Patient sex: F
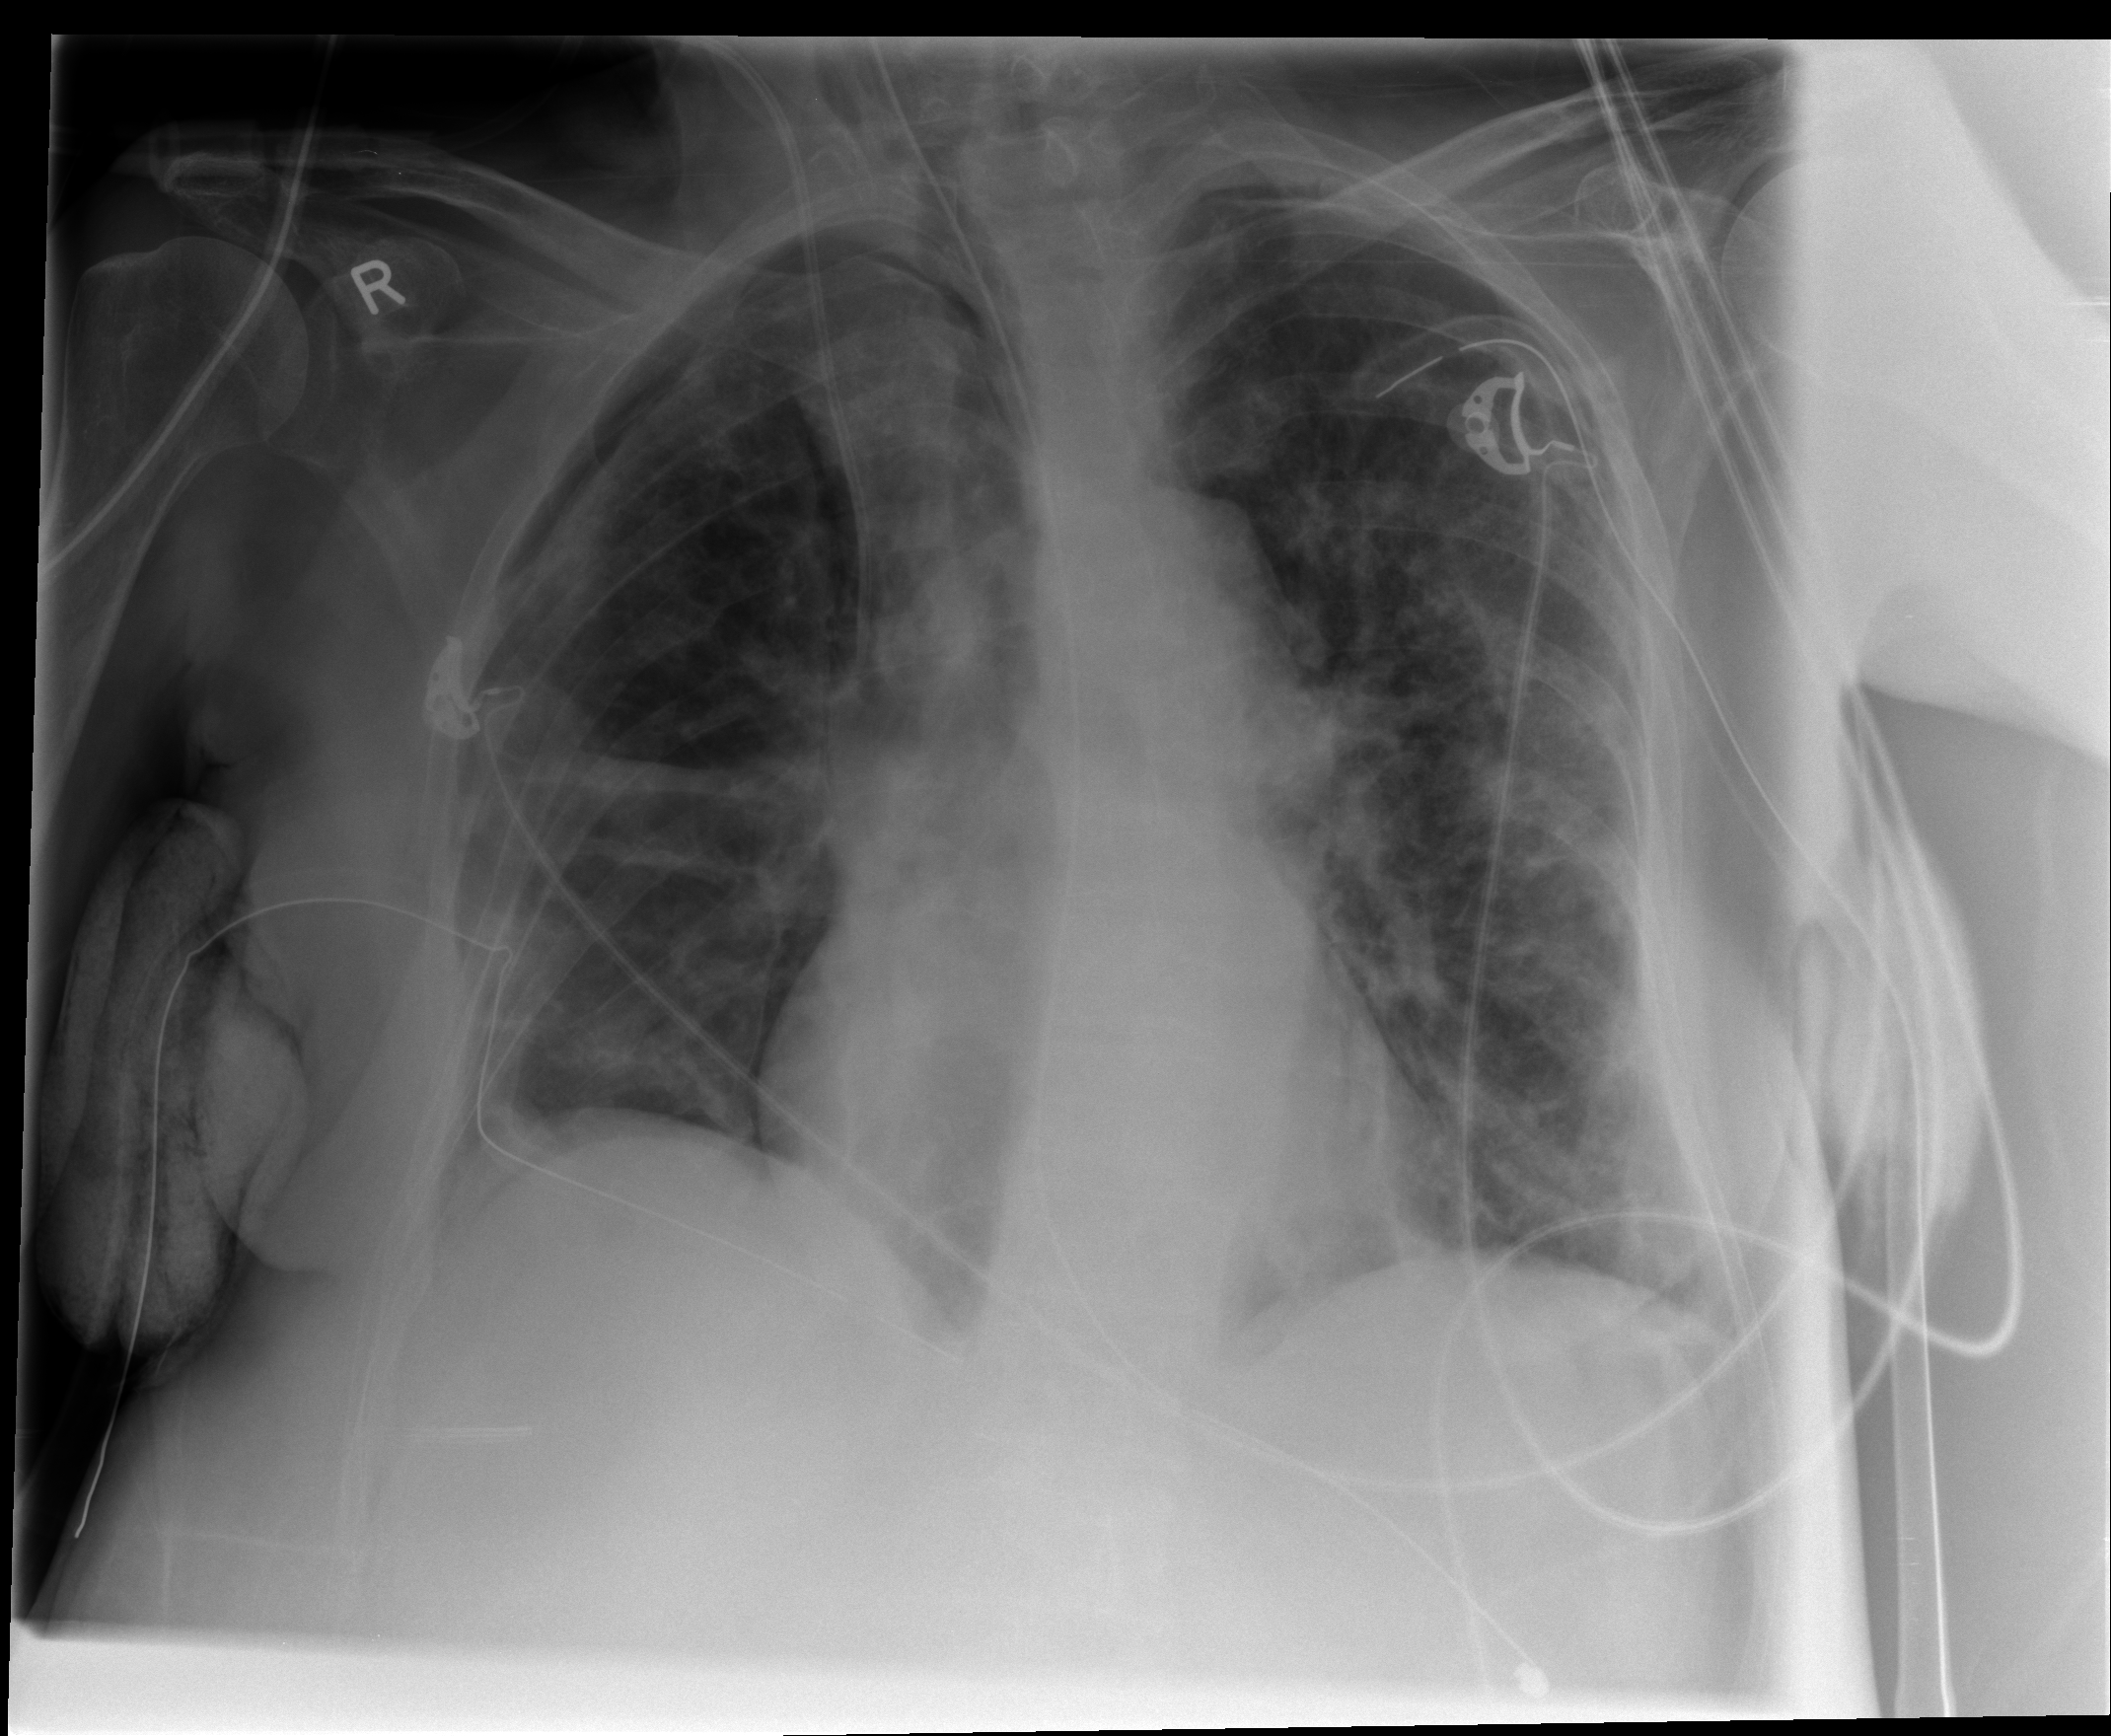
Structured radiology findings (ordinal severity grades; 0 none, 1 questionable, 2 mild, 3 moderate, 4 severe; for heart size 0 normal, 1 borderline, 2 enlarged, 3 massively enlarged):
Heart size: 0
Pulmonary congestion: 1
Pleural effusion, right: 1
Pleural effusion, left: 0
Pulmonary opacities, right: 0
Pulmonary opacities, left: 1
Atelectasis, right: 2
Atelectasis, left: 2